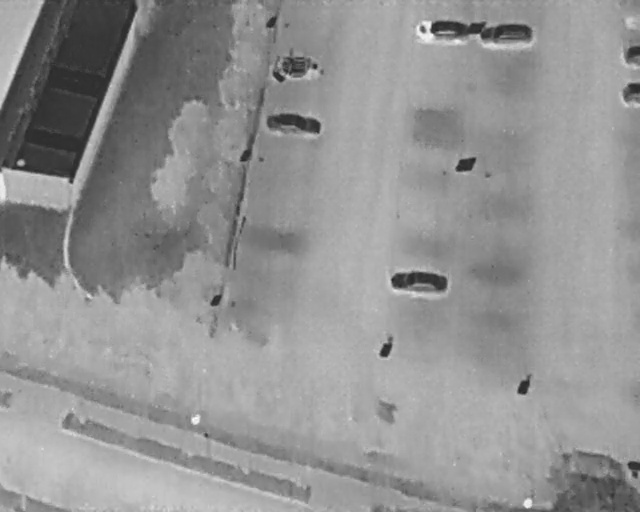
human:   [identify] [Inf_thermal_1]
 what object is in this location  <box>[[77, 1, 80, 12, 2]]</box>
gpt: <ref>1 medium car at the top right</ref>

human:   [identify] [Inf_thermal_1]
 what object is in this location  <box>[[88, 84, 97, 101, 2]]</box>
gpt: <ref>1 large car at the bottom right</ref>

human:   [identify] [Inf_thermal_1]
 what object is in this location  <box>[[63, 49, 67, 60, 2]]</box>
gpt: <ref>1 medium car at the center</ref>